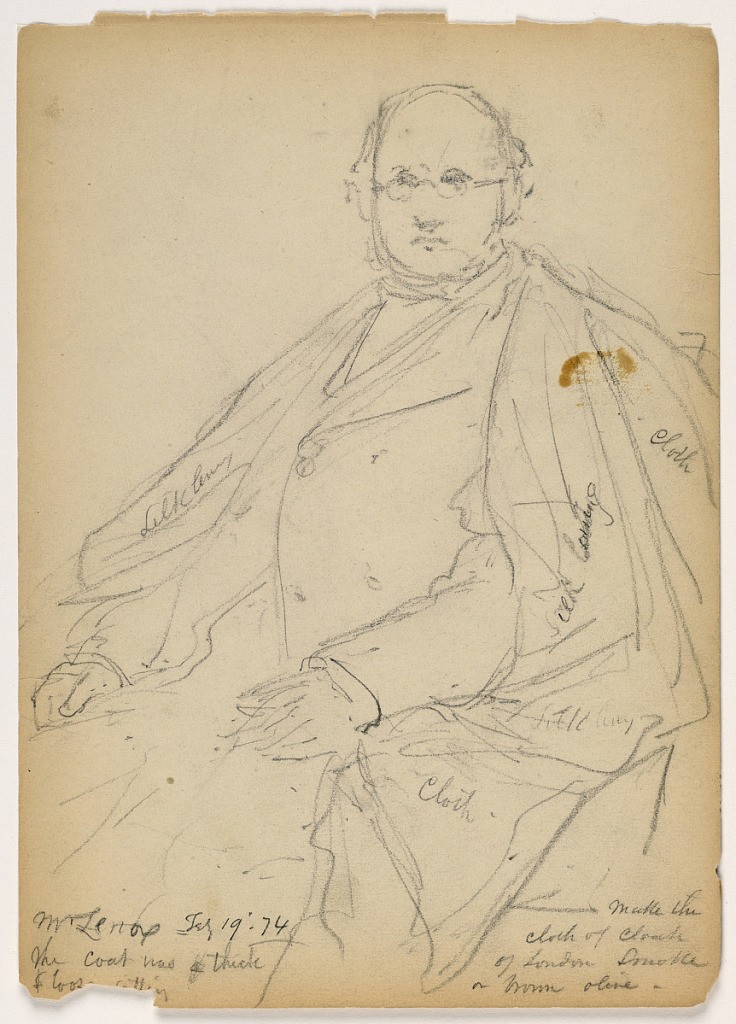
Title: James Lenox Seated
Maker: Daniel Huntington, American, 1816–1906
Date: February 19, 1874
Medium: Graphite on buff wove paper
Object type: Drawing
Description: Seated male figure with glasses. Three-quarter view, facing towards left. Verso: Arm studies.